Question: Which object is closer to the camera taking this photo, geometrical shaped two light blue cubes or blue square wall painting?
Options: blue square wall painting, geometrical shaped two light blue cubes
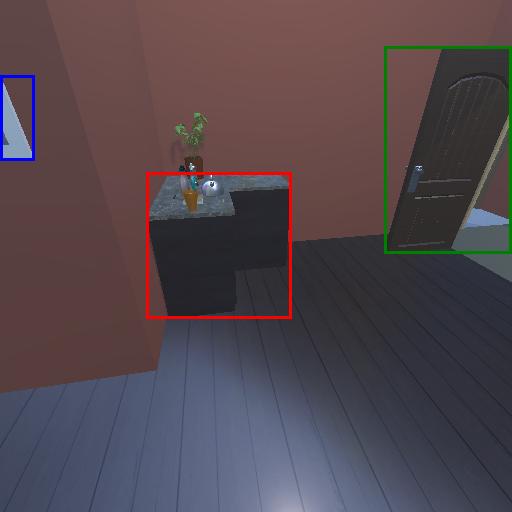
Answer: blue square wall painting